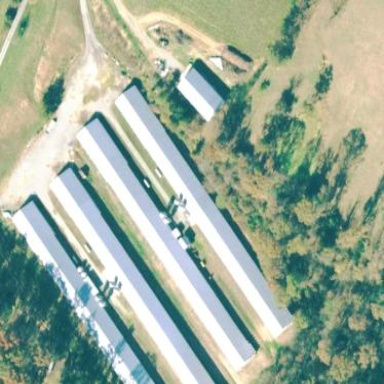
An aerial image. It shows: Farm auxiliary building.